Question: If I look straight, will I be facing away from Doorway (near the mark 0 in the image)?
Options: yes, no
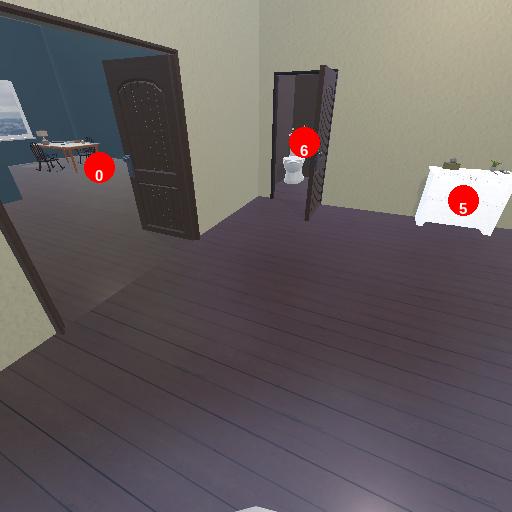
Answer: yes